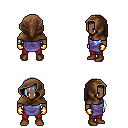
a pixel art fantasy rpg character, male body template, human, dark skin, chain tabard jacket, red pants, white cyan left-swept hairstyle, cloth hood, gold gloves, brown shoes, four views (front, back, left, right), 2x2 character sprite sheet, small pixel art, hard edges, no anti-aliasing